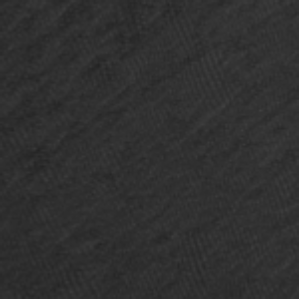
Label: frost